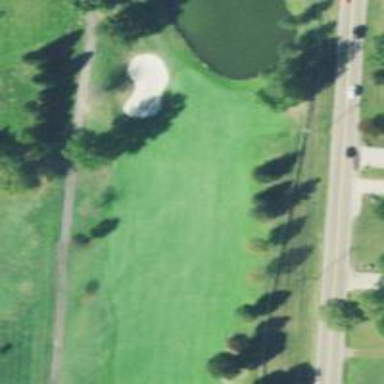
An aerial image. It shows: Golf hole.